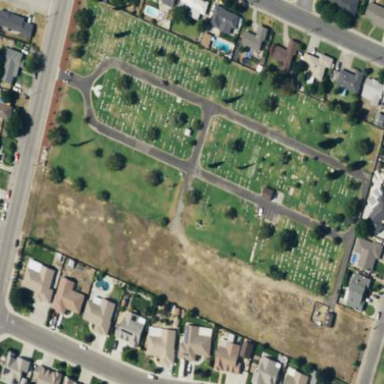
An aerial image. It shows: Cemetery.